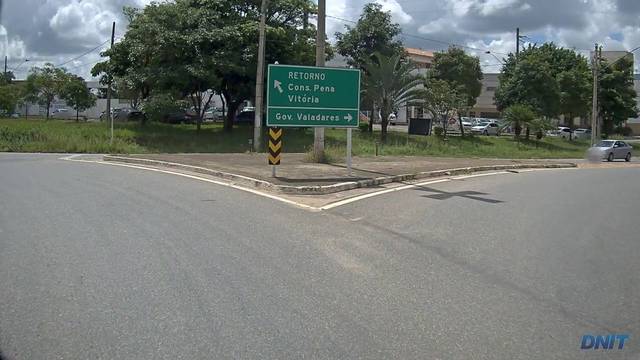
Region: Brazil
Coordinates: -18.844, -41.973